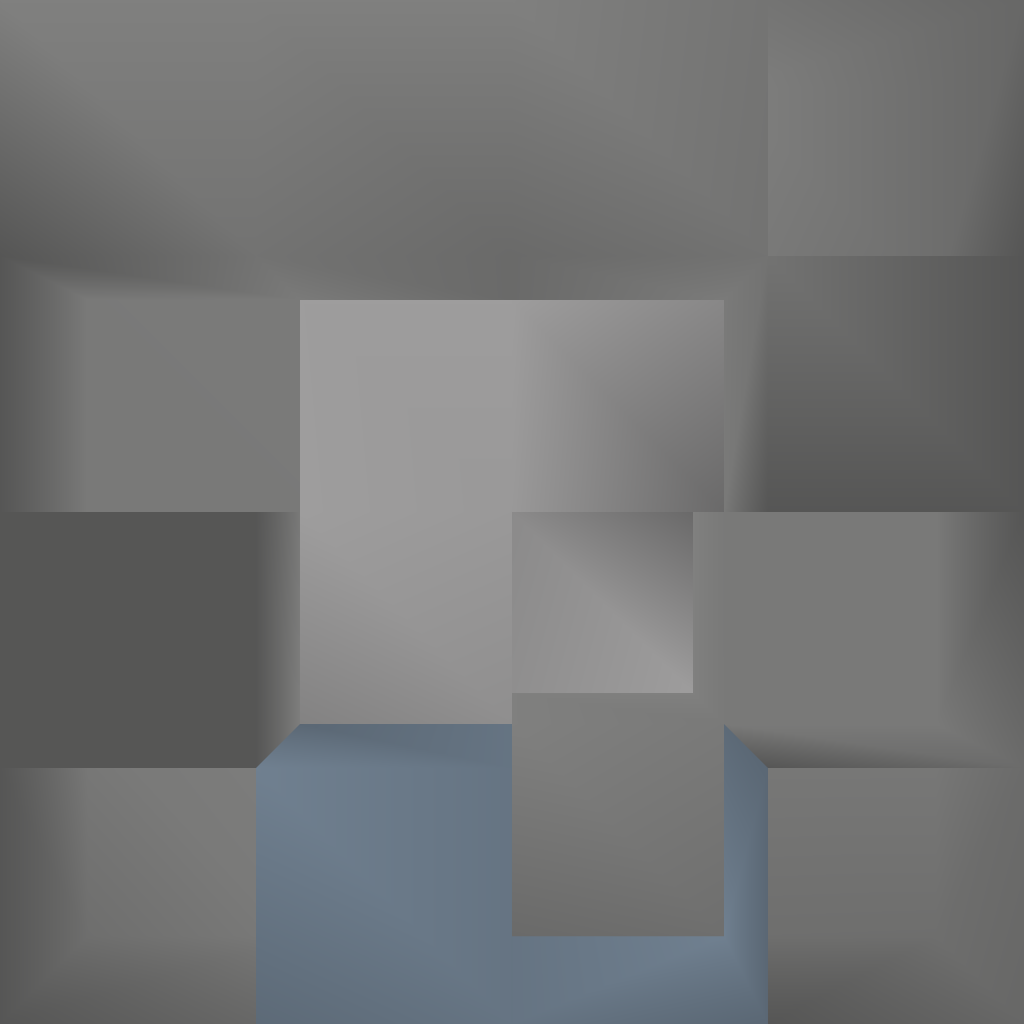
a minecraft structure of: Simple Stone Crypt